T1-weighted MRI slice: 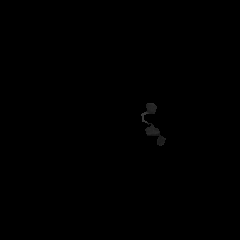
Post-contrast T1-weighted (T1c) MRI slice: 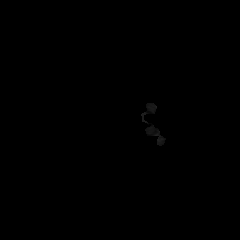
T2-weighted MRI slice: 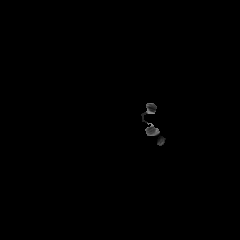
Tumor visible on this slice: no